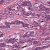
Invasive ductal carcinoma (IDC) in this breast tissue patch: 1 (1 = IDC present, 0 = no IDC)